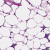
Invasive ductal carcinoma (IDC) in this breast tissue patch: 0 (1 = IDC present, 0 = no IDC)